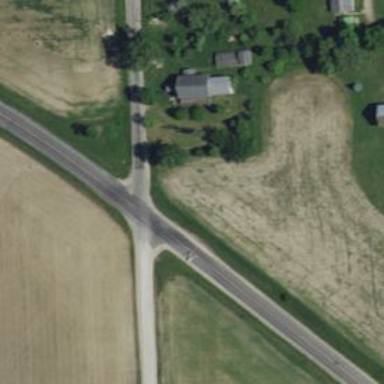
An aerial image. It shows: Unclassified road.